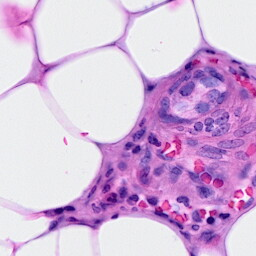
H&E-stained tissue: Breast